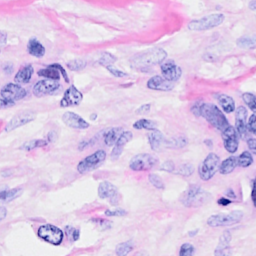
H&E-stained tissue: Breast